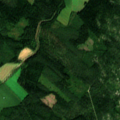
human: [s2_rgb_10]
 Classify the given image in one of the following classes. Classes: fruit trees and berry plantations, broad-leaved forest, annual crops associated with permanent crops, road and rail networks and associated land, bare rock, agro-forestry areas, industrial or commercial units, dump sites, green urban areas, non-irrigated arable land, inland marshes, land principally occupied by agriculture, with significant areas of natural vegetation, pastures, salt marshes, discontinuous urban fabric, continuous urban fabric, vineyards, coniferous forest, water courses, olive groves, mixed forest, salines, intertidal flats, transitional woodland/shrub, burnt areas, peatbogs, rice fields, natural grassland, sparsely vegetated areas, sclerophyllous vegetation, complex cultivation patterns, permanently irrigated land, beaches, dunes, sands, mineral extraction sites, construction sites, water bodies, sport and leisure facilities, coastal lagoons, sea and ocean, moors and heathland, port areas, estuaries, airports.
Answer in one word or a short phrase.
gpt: non-irrigated arable land, coniferous forest, mixed forest